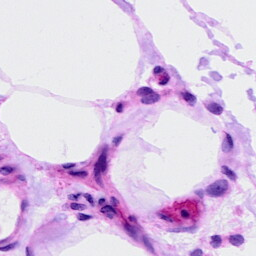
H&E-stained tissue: Ovarian